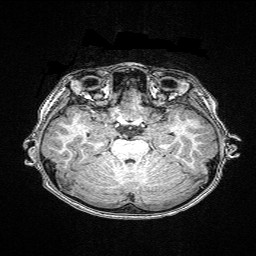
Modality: T1w
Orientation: coronal